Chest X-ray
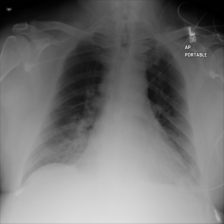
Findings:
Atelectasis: negative
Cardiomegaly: negative
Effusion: negative
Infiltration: positive
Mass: negative
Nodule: negative
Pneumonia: negative
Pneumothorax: negative
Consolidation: negative
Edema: negative
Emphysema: negative
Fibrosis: negative
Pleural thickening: negative
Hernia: negative